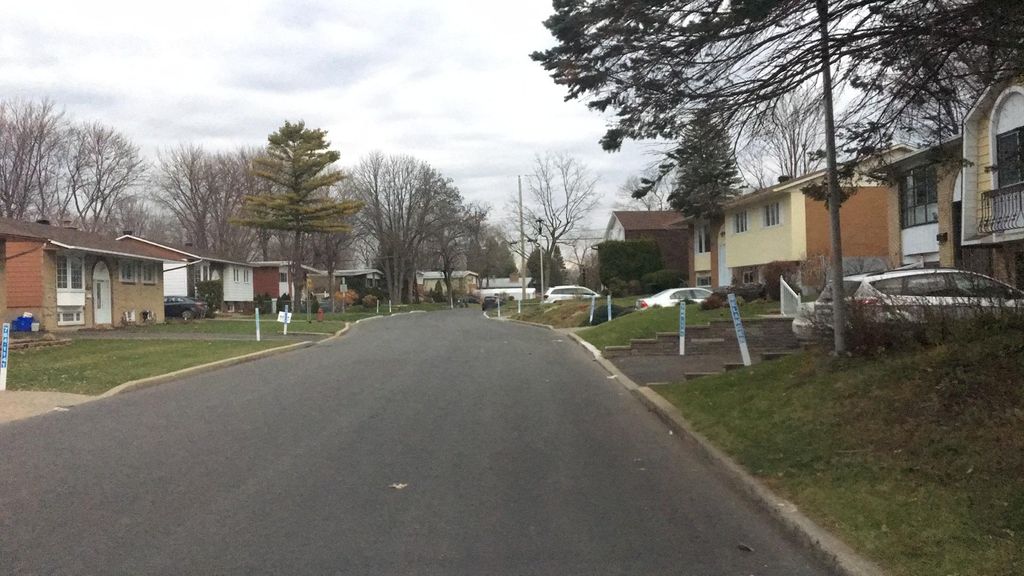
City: montreal